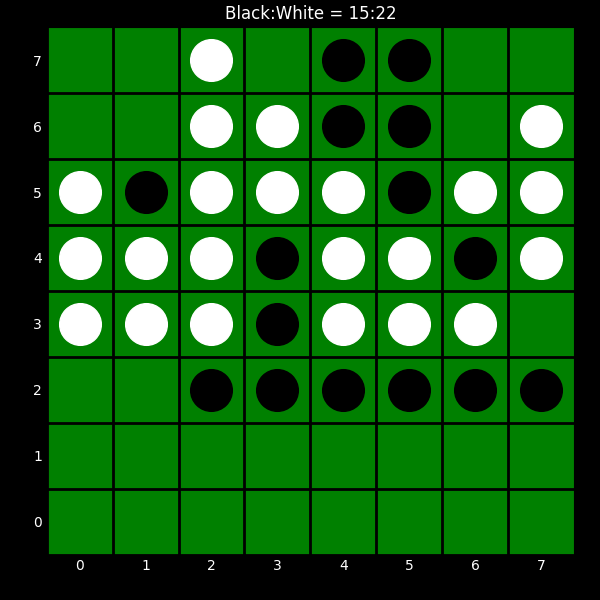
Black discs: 15
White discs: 22